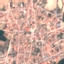
Land use / land cover: Residential